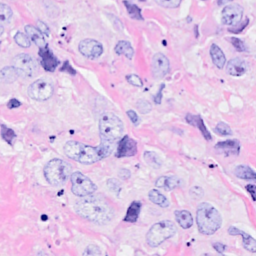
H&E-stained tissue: Breast